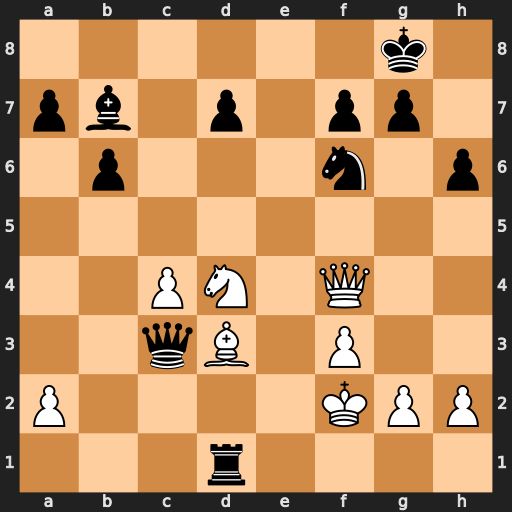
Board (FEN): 6k1/pb1p1pp1/1p3n1p/8/2PN1Q2/2qB1P2/P4KPP/3r4
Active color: w
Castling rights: -
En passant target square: -
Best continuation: Qb8+ Bc8 Qxc8+ Ne8 Qxe8#